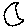
Label: moon